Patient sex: F
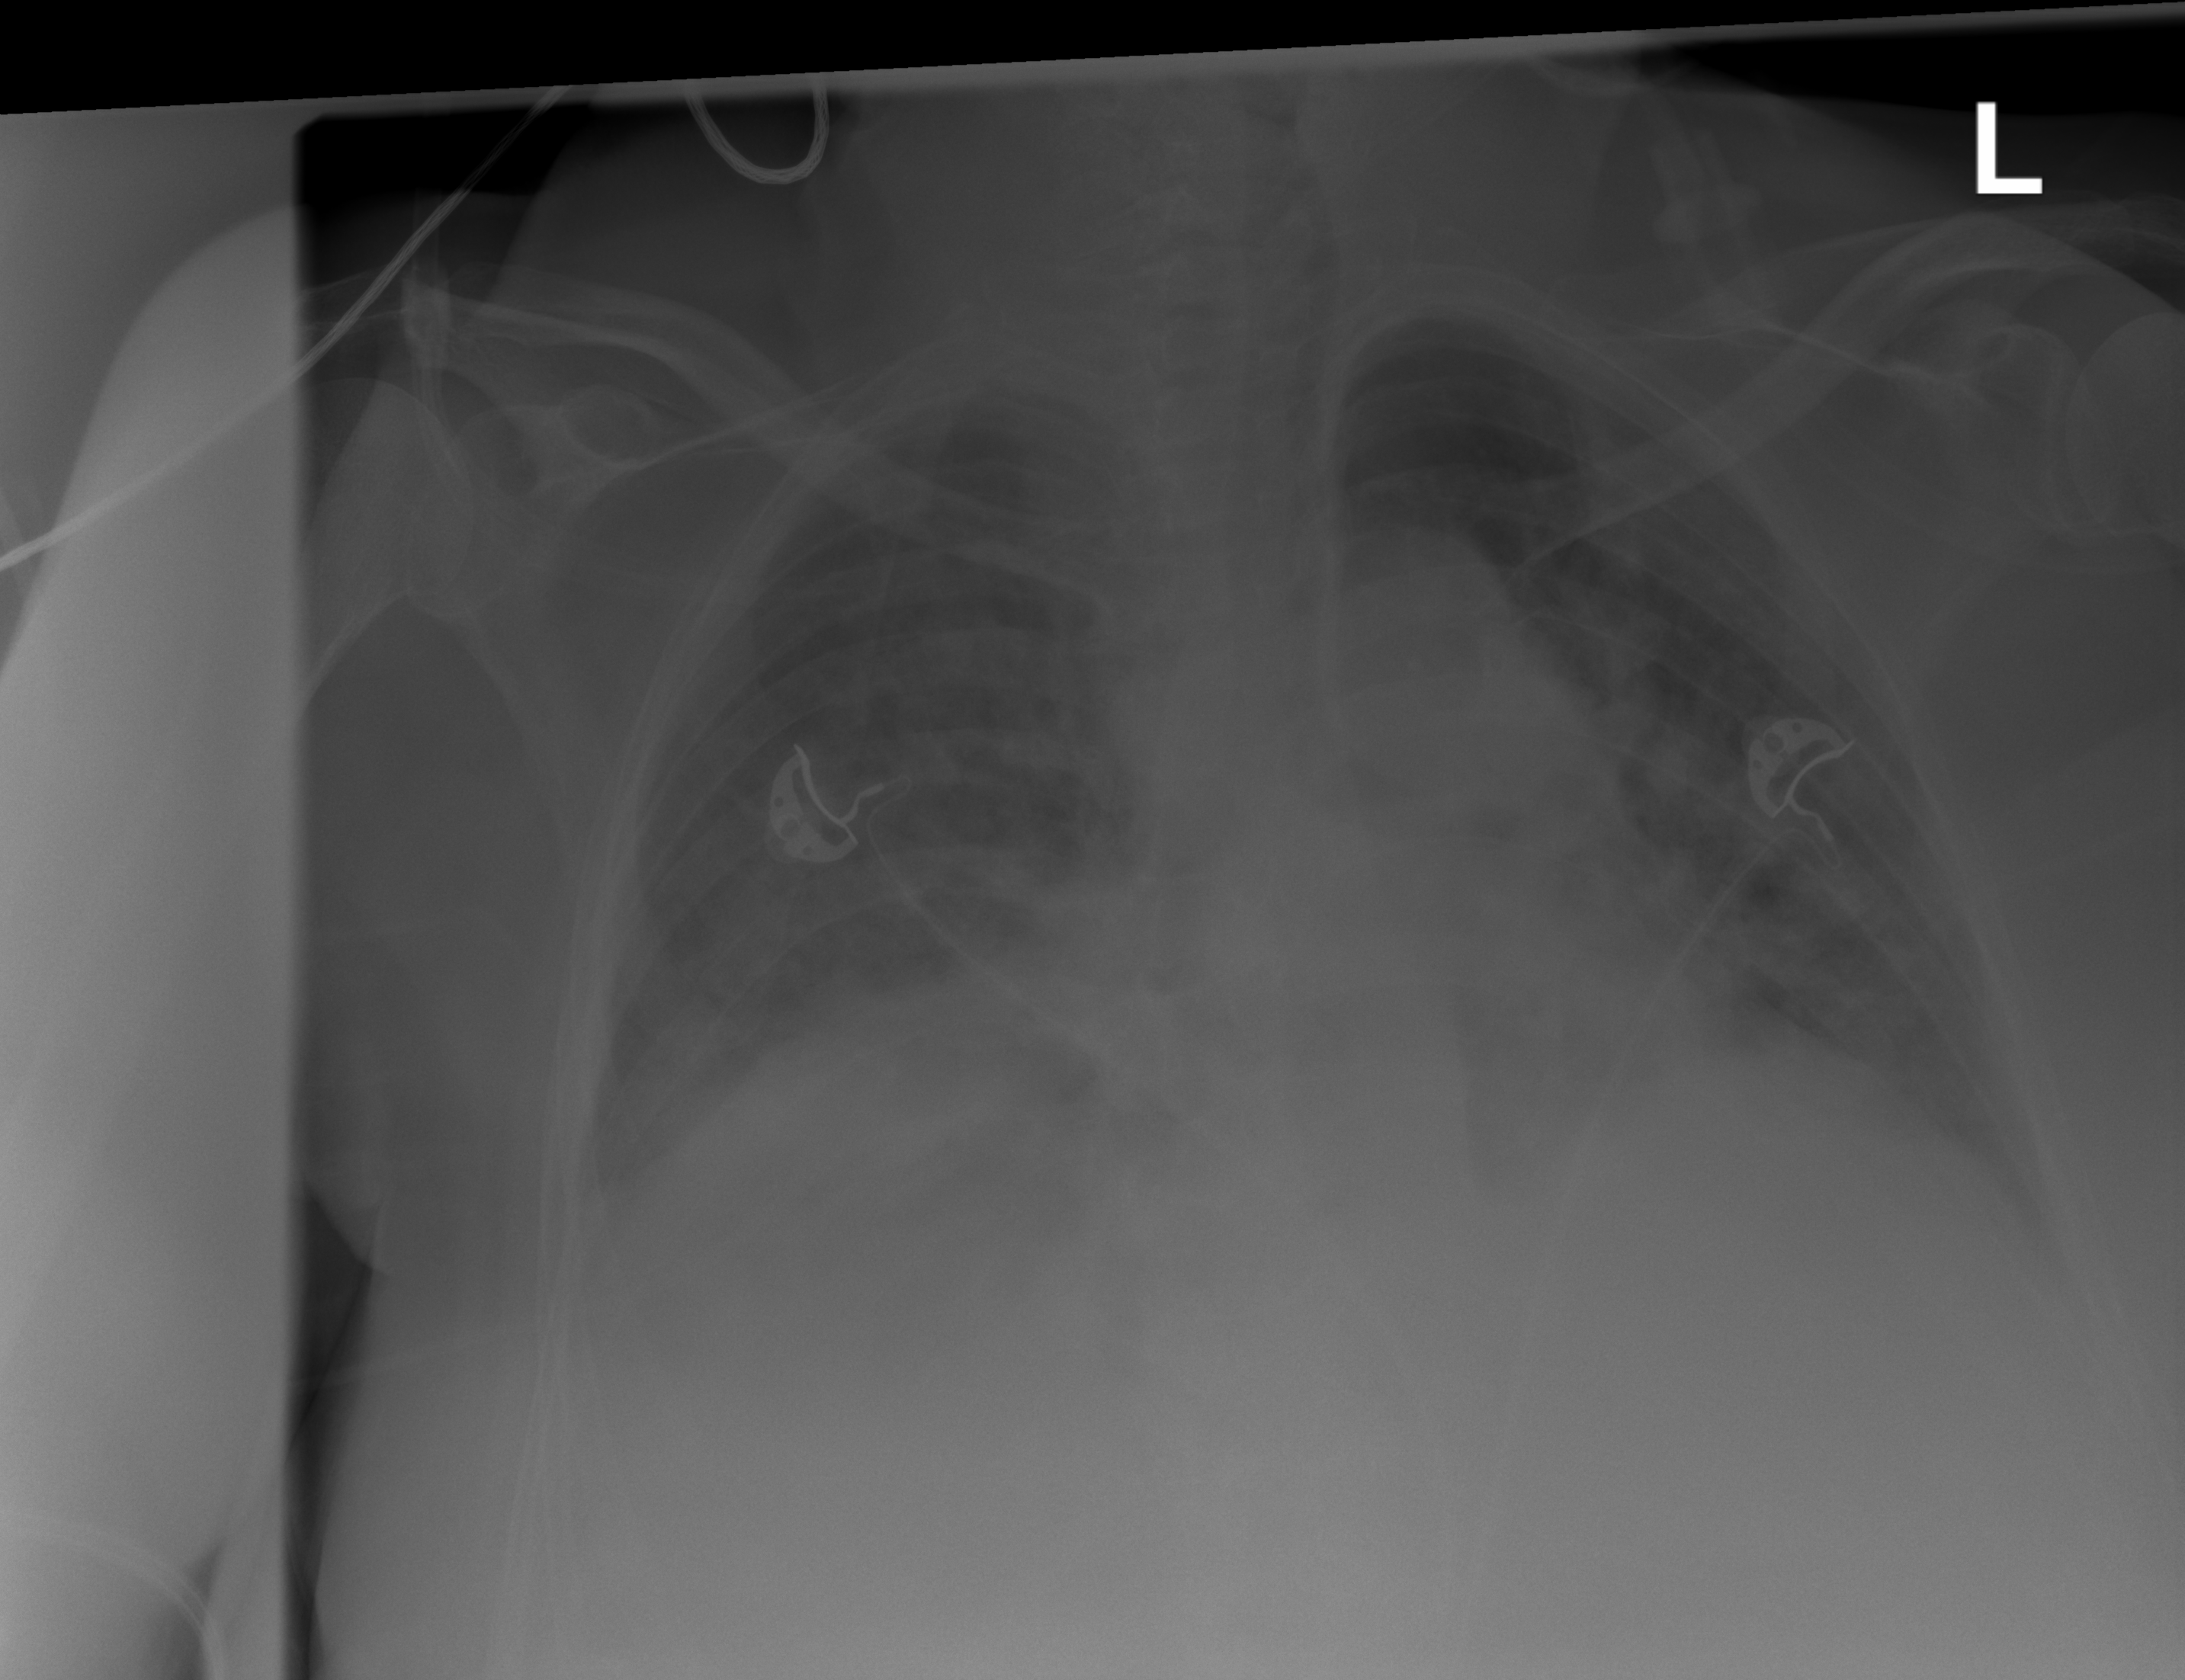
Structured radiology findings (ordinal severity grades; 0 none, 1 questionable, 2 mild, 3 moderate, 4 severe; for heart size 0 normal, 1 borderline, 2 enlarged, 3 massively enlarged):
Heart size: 1
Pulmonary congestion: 2
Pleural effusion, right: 2
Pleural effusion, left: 2
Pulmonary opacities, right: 2
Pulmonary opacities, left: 2
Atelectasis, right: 3
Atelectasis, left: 3